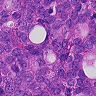
Metastatic tissue present: yes